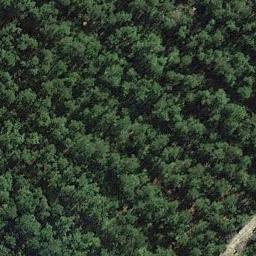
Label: forest